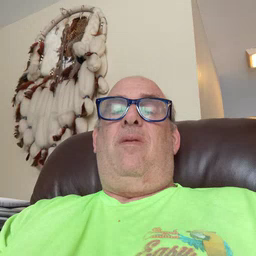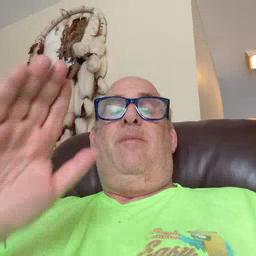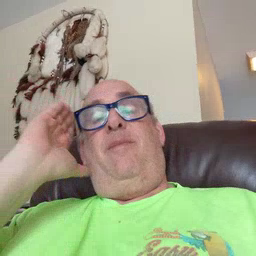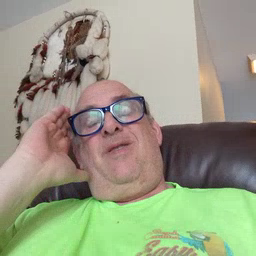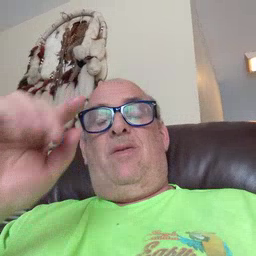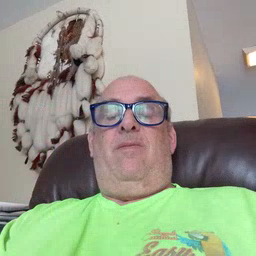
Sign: bed